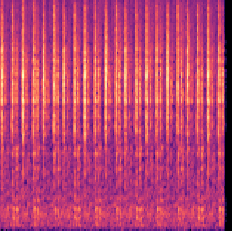
Sound class: Clock tick